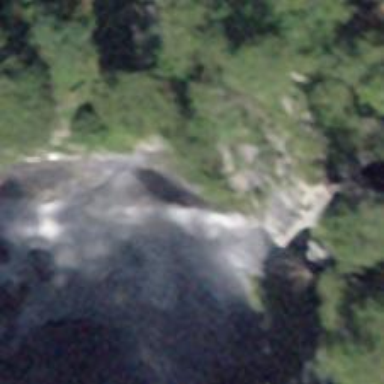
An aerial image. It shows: Beautiful waterfall in nature.